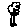
Label: tree